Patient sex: M
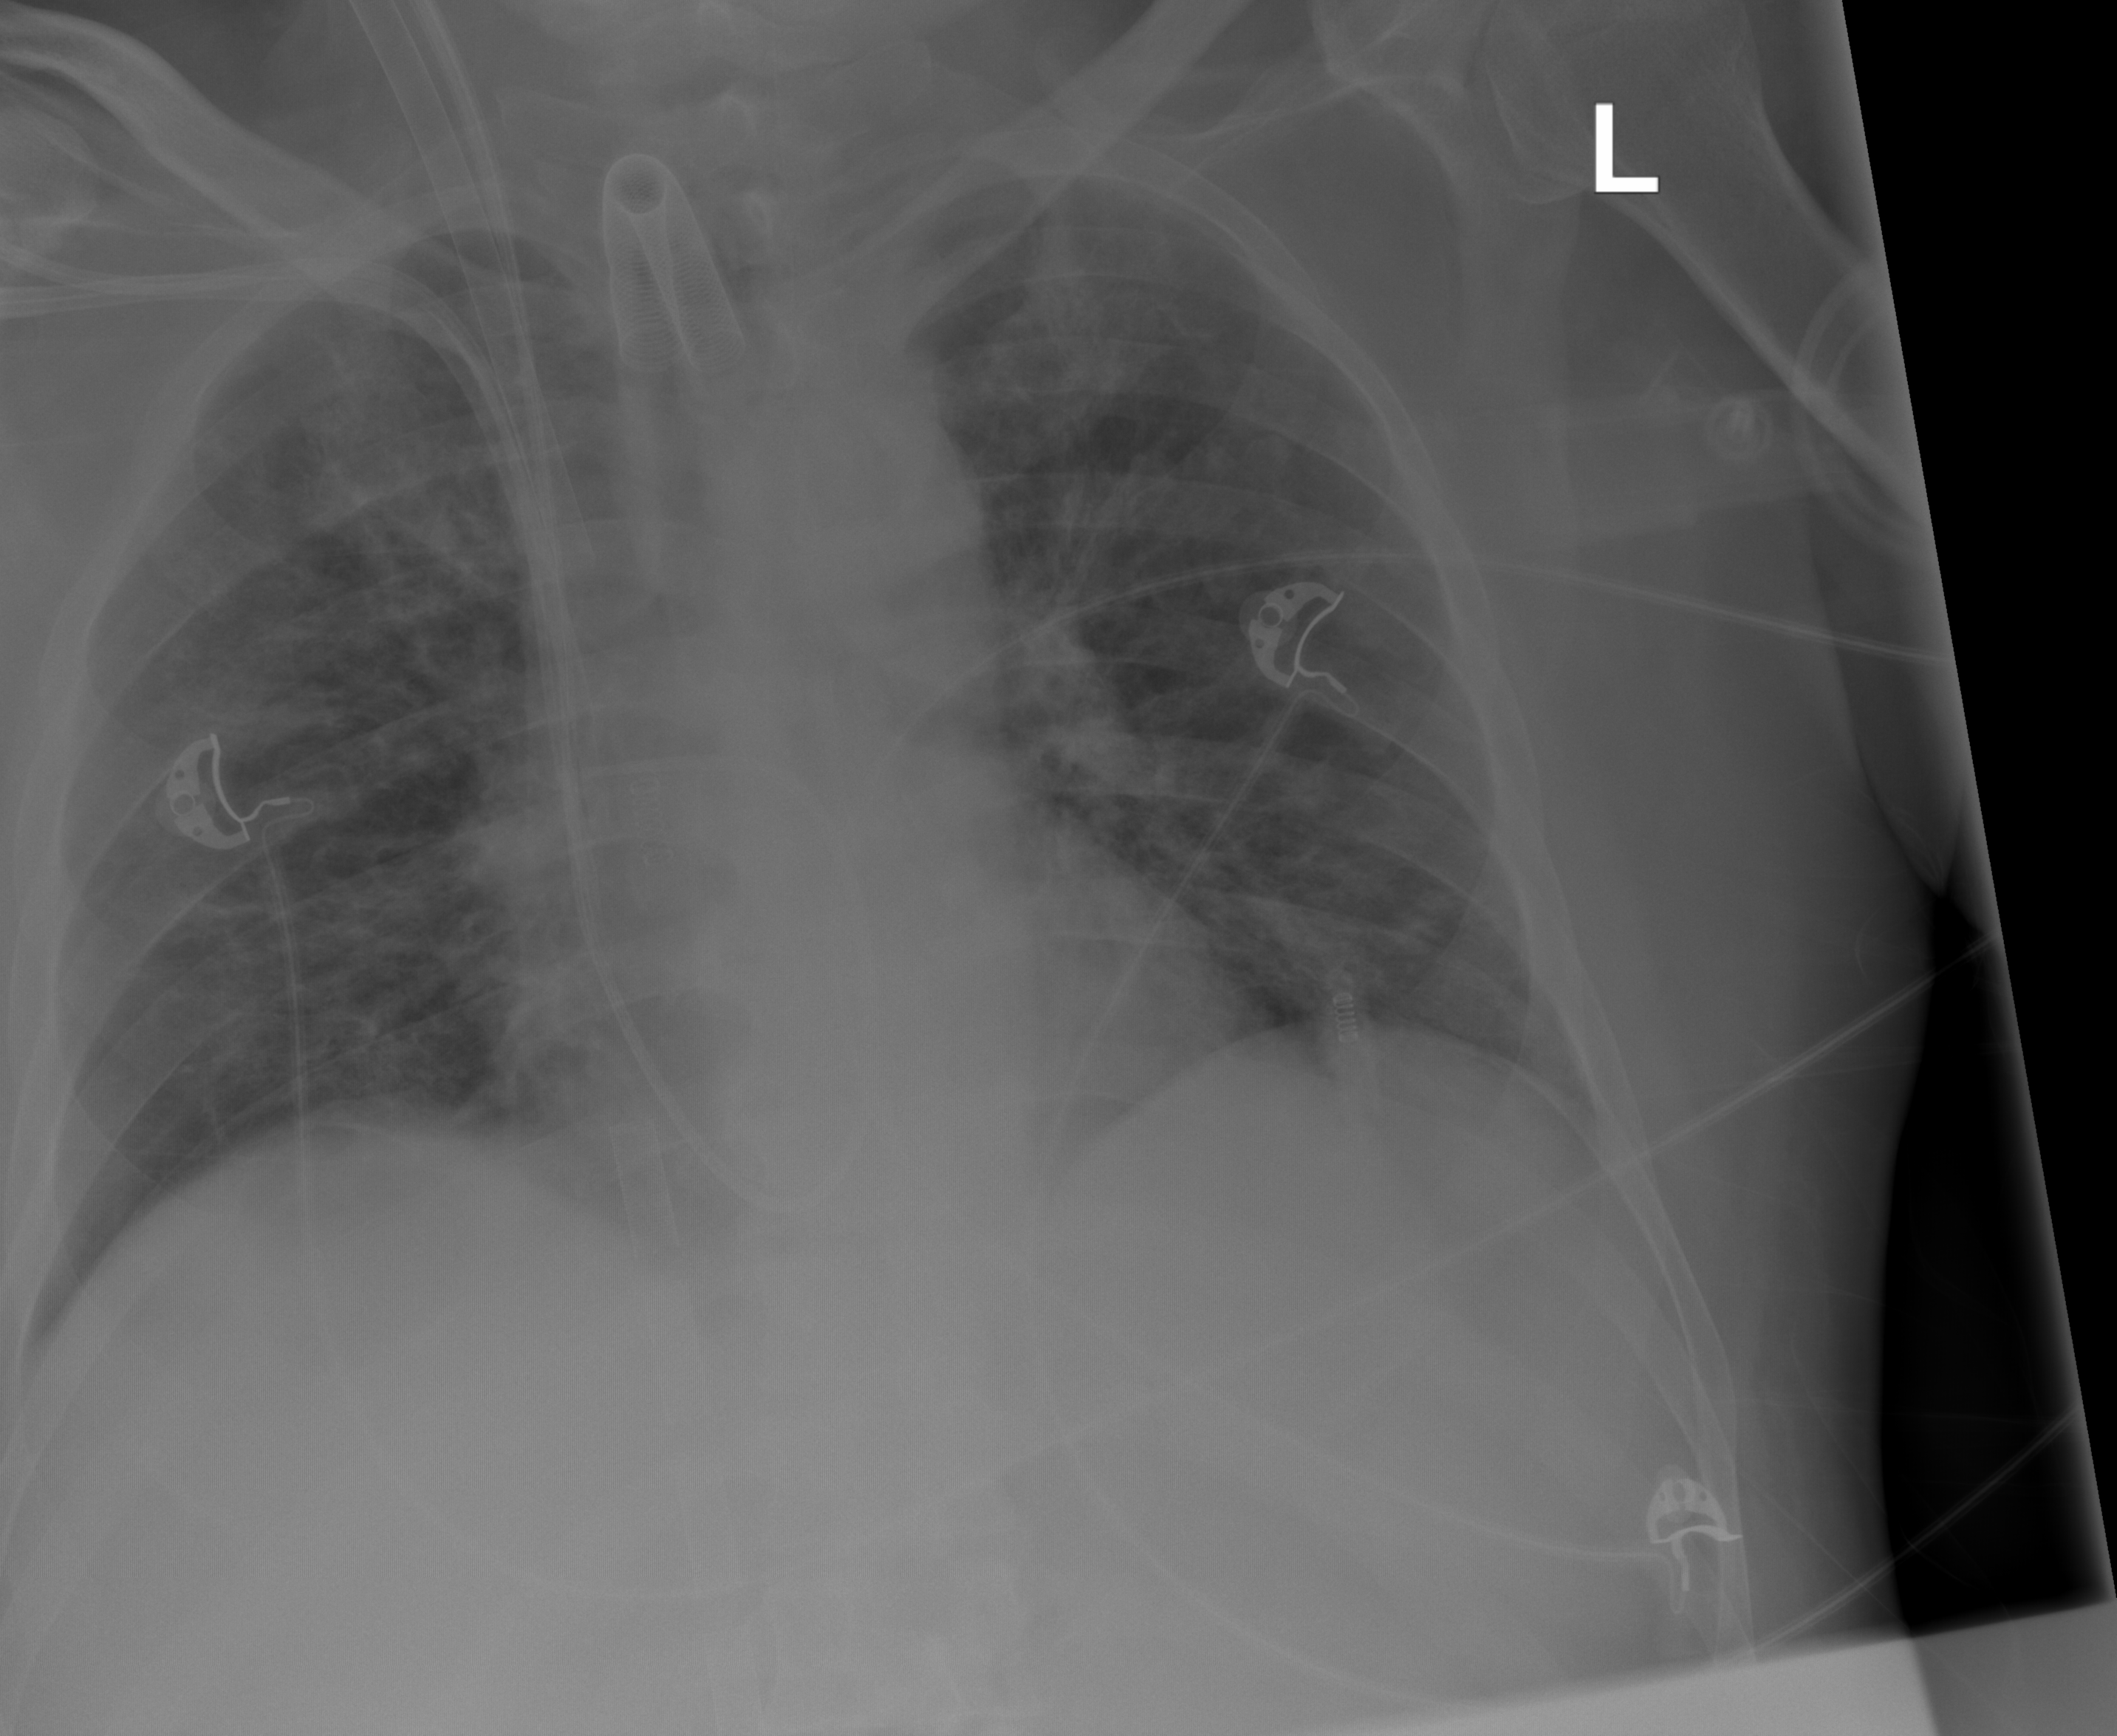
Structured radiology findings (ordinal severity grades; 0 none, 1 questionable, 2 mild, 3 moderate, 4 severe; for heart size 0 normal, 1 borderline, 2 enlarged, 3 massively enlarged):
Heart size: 0
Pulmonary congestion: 2
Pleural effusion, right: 0
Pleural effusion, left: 0
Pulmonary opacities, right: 3
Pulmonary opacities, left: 2
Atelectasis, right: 2
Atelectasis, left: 2